Question: I am looking for how to create installer similar to the one shown below:

Above is Image of Installer of Visual Studio 2013.. this installer works great on windows 7 / 8 .. I tried several options and created sample installers (including nsis, wix, inno5) but none of them provides this kind of UI for installer.
Anybody knows or created installer similar to this ?
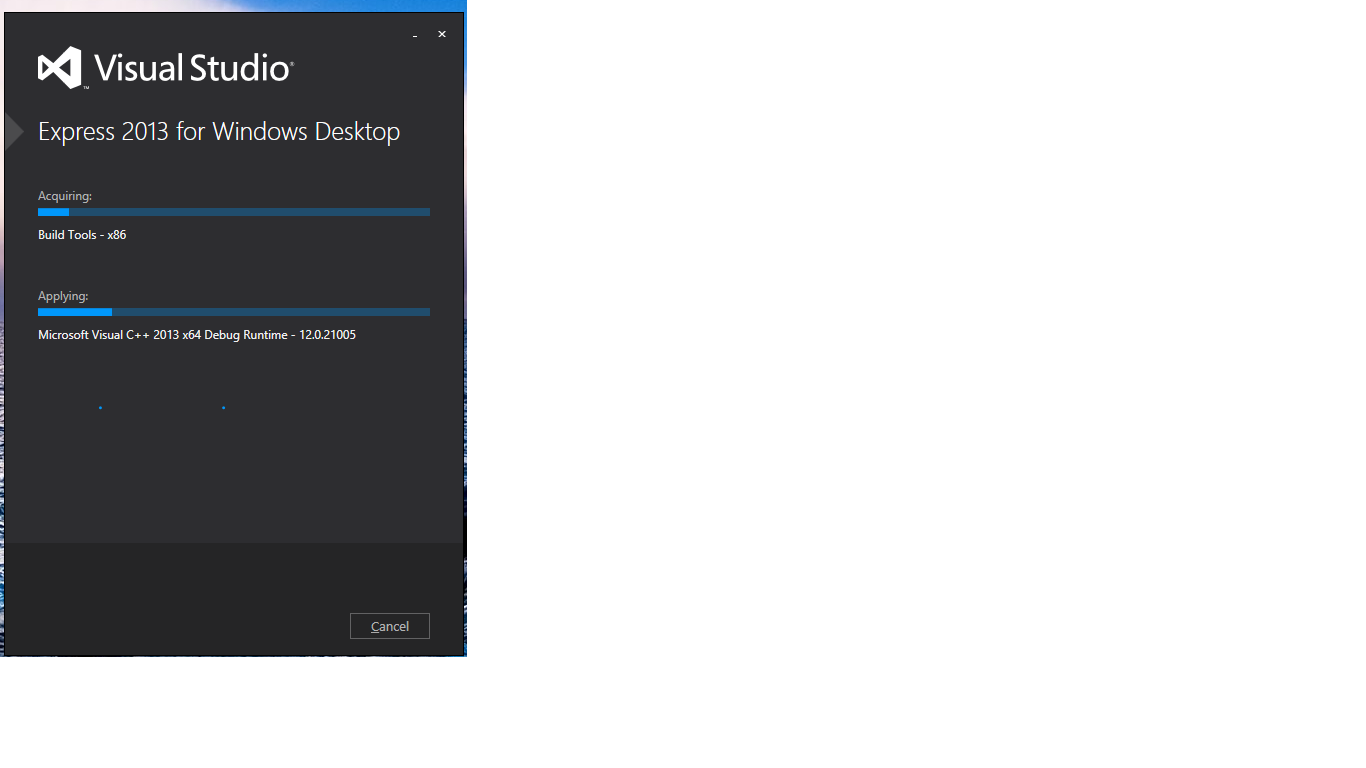
Answer: Visual Studio uses the <URL> that you can submit questions to if you need additional assistance while working on it.